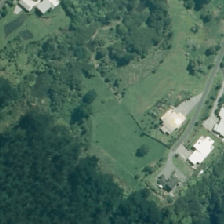
Land cover: high_producing_grassland